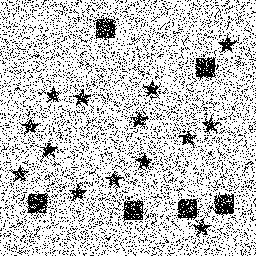
Squares: 6
Triangles: 0
Stars: 14
Total shapes: 20